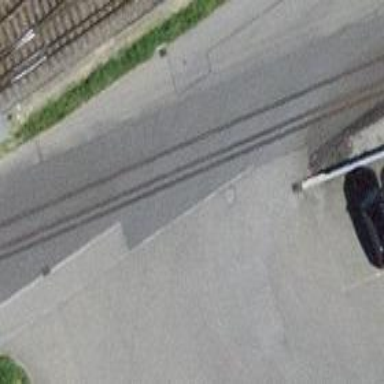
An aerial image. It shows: Level crossing along the railway.